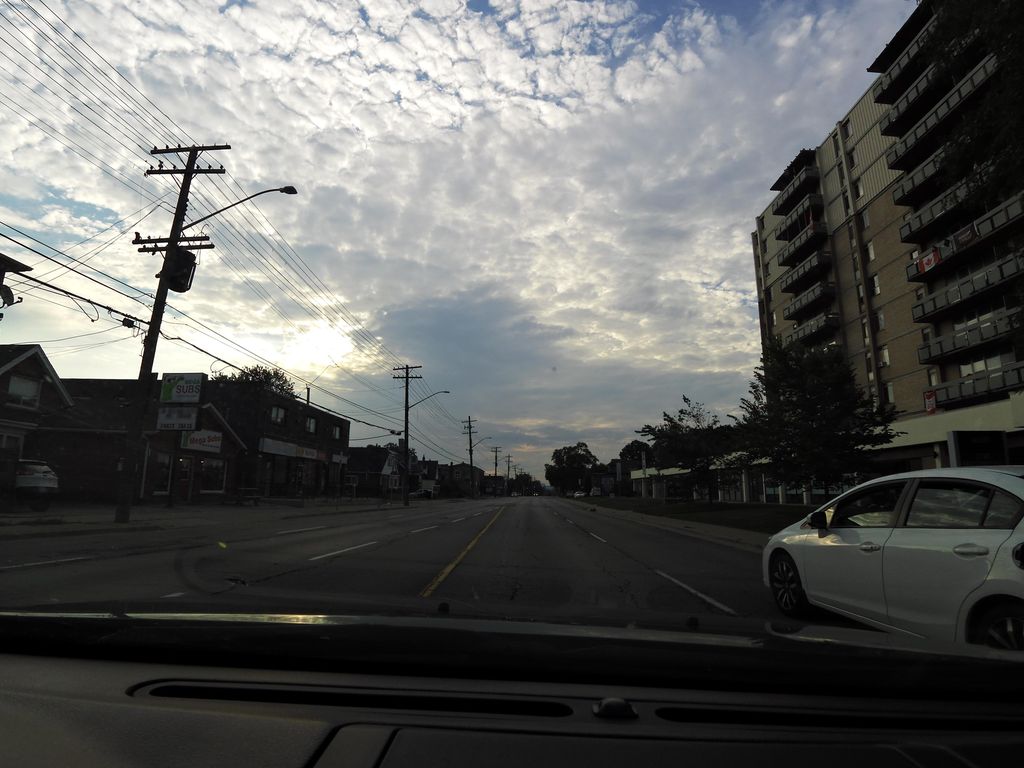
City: hamilton